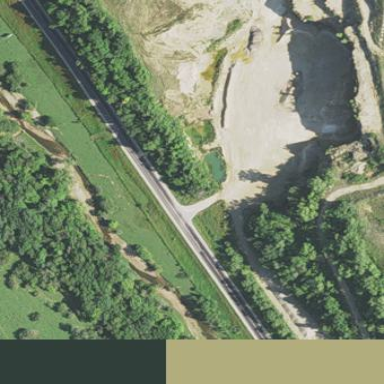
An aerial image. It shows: Quarry area.